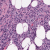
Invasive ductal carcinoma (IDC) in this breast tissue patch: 1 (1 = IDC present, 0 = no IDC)